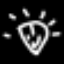
Label: diamond